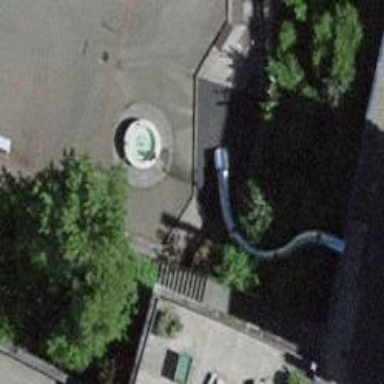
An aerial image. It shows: Playground with slide.